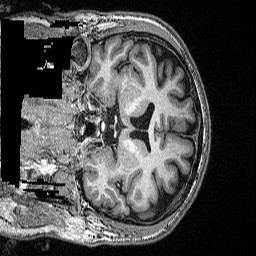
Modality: T1w
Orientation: coronal
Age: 25
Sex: male
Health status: healthy
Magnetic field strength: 3 T
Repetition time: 2.53 s
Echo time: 0.00331 s